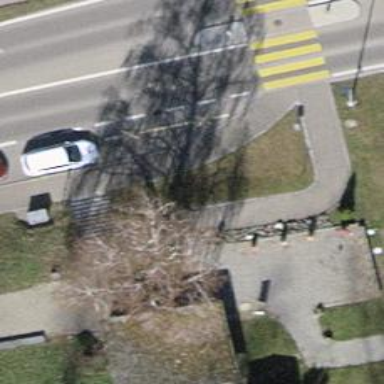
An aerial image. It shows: Sidewalk.